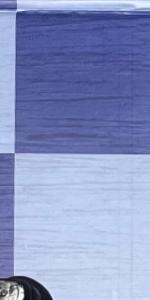
Label: Empty